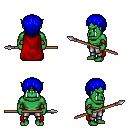
a pixel art fantasy rpg character, male body template, orc, green skin, red cape, metal pants, blue plain hairstyle, leather bracers, spear, four views (front, back, left, right), 2x2 character sprite sheet, small pixel art, hard edges, no anti-aliasing